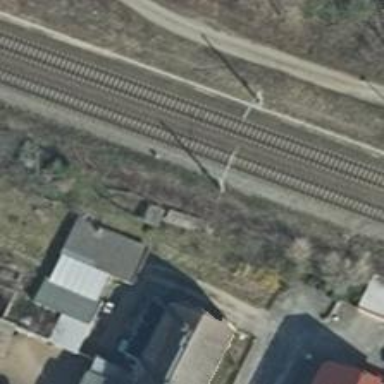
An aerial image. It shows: Railway milestone with catenary mast.